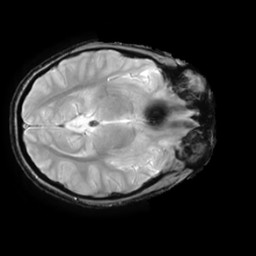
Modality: T2starw
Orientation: axial
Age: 24
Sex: female
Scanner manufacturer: ge
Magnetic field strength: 3 T
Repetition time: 0.65 s
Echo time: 0.02 s